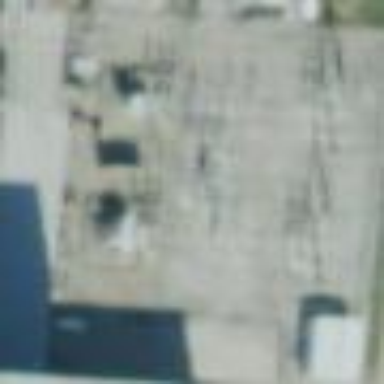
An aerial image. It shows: Industrial substation surrounded by fence.